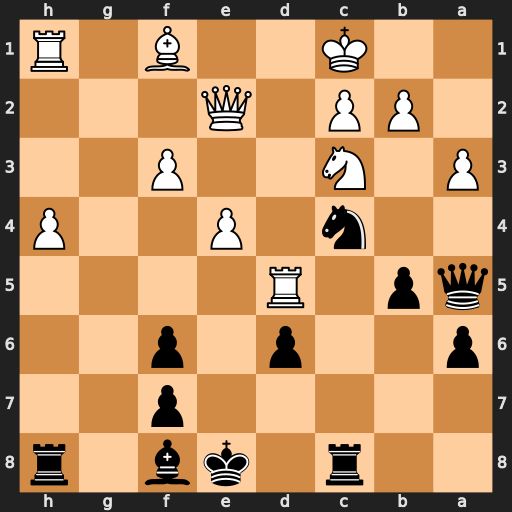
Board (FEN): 2r1kb1r/5p2/p2p1p2/qp1R4/2n1P2P/P1N2P2/1PP1Q3/2K2B1R
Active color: b
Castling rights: k
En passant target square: -
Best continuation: Bh6+ Kb1 Nxa3+ bxa3 Rxc3